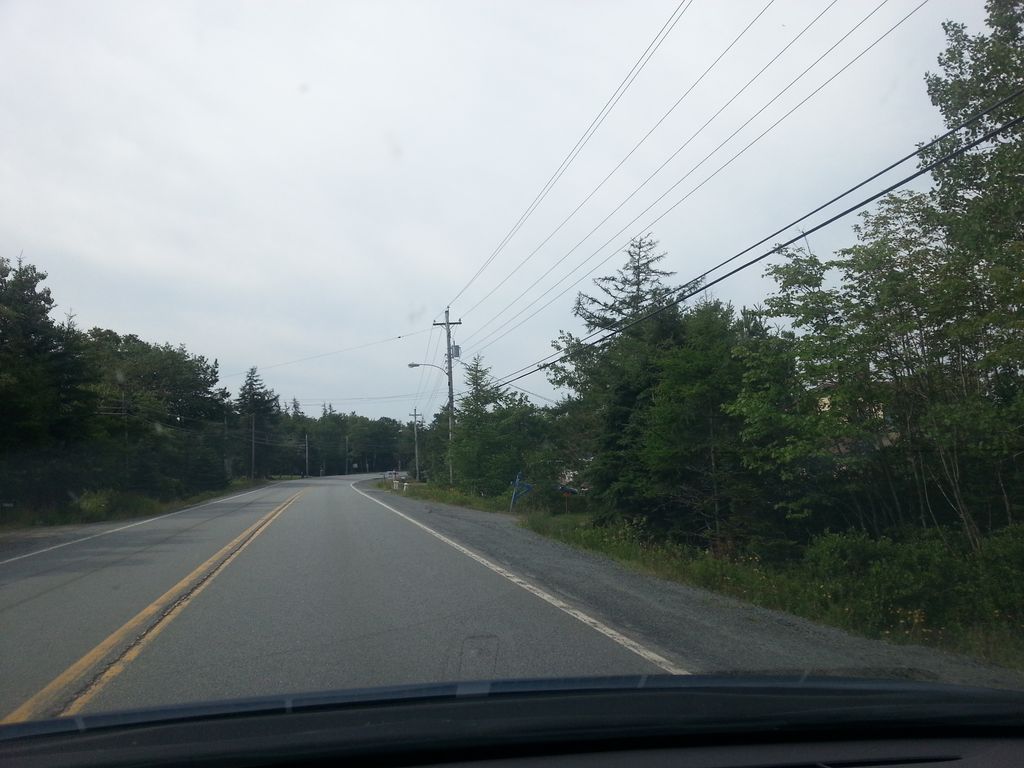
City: halifax